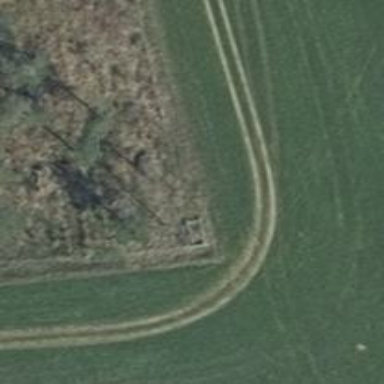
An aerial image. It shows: Hunting stand.